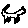
Label: cat